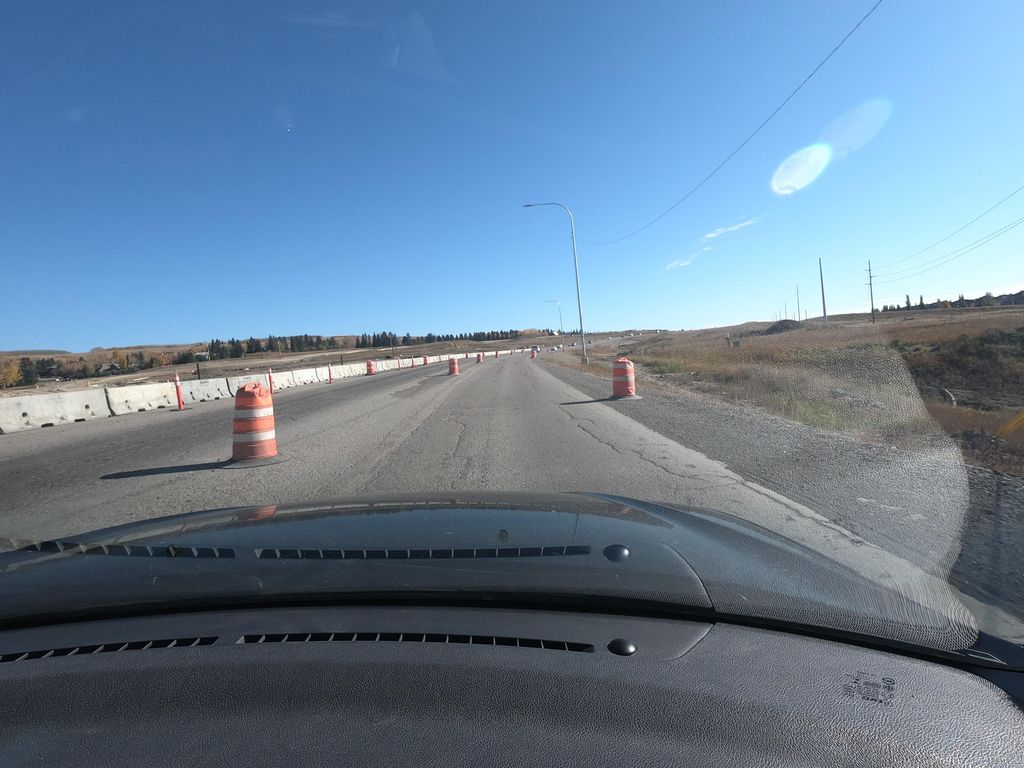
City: calgary